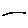
Label: line